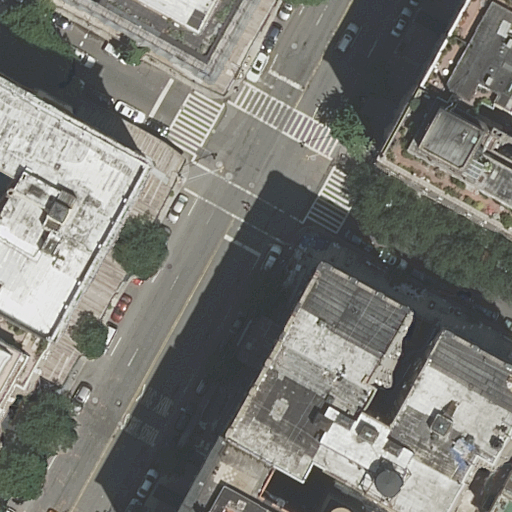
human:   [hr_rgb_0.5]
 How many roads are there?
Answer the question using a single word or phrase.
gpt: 2

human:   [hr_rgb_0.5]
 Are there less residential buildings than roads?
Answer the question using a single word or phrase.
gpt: no

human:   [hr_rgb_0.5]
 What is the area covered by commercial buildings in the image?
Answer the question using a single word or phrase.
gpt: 0m2

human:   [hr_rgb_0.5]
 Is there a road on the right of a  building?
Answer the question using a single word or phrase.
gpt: yes

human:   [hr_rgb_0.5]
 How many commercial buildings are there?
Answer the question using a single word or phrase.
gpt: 0

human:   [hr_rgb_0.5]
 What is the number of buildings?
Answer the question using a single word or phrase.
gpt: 9

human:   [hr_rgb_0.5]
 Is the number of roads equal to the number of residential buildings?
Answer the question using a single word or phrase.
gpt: no

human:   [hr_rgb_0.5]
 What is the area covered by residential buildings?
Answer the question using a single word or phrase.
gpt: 3683m2

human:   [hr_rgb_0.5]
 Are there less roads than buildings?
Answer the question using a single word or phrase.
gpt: yes

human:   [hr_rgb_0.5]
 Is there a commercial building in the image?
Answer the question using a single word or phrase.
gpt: no

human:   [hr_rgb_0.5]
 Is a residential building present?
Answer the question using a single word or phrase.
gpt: yes

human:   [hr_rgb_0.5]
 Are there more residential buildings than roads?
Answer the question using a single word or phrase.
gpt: yes

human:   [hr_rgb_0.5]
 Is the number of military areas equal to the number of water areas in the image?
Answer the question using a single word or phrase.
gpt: yes

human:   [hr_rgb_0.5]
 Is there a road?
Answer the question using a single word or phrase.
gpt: yes

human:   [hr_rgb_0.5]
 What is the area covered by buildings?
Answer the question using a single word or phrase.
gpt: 3683m2

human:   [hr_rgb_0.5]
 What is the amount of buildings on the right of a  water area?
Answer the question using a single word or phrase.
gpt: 0

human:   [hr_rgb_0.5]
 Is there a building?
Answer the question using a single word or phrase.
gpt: yes

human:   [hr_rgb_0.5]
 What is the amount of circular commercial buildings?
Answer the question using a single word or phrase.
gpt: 0

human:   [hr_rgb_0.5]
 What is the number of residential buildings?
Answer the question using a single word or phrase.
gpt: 9

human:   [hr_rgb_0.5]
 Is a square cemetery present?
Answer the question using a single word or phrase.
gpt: no

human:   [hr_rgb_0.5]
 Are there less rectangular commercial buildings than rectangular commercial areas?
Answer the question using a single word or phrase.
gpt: no

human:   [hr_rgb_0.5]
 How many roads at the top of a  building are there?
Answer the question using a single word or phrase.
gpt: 1

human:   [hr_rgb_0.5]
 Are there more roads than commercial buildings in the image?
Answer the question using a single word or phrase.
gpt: yes

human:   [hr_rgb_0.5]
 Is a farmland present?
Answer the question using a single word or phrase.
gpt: no

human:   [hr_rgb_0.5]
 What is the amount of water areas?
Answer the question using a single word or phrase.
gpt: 0

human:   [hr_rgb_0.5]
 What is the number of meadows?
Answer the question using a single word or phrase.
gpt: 0

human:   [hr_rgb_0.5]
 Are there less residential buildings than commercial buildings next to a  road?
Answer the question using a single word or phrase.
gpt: no

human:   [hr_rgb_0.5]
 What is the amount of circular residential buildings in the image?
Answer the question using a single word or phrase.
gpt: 0

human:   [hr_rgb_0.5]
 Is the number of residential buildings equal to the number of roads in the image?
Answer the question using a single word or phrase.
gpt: no

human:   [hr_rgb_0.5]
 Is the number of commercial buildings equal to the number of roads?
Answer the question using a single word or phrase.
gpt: no

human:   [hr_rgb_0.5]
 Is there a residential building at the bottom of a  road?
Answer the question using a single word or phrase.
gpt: yes

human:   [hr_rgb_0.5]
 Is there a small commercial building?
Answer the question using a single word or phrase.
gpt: no

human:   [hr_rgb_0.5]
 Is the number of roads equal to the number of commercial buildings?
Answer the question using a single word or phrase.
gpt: no

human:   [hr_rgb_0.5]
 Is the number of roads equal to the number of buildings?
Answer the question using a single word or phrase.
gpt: no

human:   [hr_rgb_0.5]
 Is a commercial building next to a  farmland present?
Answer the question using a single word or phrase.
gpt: no

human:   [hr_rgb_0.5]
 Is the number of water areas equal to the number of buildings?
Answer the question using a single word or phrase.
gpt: no

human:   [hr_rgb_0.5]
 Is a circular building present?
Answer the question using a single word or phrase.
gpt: no

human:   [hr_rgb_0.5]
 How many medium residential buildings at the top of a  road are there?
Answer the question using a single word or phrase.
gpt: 3

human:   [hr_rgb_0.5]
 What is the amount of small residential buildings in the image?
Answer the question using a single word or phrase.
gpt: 2

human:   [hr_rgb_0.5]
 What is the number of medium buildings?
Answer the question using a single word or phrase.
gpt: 5

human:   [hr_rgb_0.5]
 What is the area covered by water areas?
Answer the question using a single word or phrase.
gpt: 0m2

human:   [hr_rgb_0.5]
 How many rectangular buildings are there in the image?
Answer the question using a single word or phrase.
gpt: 4

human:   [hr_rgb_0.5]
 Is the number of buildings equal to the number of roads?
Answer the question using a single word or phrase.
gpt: no

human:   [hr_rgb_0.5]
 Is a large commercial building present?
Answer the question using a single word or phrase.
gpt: no

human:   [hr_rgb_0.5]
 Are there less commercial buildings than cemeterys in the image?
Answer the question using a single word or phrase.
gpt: no

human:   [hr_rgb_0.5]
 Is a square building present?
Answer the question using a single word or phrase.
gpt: no

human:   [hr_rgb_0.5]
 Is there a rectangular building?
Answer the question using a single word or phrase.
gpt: yes

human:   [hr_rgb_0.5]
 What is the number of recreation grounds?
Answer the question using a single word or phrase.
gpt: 0

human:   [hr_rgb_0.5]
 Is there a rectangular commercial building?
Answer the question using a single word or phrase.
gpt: no

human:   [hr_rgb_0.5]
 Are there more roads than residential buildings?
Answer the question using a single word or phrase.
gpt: no

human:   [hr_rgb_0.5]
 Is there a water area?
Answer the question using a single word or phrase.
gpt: no

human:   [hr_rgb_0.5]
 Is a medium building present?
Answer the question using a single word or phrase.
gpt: yes

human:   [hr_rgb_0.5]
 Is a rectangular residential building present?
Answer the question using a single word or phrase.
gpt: yes

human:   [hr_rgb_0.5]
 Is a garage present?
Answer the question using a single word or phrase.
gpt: no

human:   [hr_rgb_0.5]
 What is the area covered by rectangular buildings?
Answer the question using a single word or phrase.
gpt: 276m2

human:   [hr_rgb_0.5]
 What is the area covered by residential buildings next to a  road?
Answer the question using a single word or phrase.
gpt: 3683m2

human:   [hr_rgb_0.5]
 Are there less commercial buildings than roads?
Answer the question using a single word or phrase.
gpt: yes

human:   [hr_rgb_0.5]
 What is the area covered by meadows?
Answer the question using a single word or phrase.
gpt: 0m2

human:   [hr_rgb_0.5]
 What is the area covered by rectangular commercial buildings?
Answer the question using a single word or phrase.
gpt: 0m2

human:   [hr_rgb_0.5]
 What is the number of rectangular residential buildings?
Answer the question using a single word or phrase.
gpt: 4

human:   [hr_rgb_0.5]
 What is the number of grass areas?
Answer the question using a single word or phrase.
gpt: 0

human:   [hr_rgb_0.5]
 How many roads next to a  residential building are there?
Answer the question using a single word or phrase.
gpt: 2

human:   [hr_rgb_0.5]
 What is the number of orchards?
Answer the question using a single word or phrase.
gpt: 0

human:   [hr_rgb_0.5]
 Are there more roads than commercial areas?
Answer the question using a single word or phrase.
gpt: yes